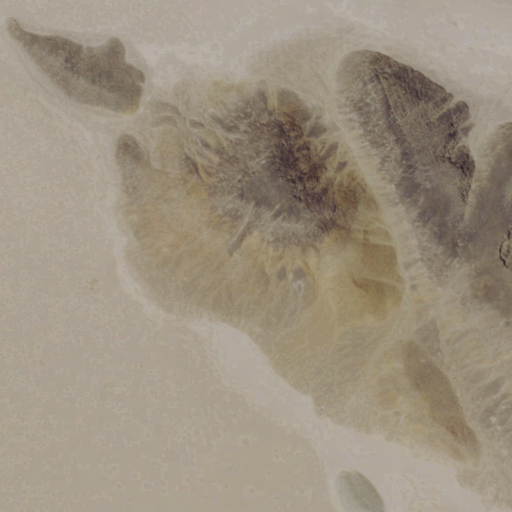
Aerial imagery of mountain in Nevada named Alcatraz Island containing barren land, shrub, and grassland